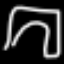
Label: pants